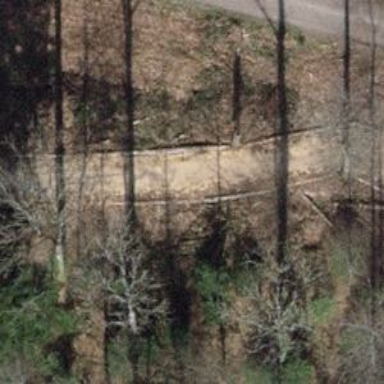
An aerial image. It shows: Bench.